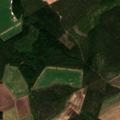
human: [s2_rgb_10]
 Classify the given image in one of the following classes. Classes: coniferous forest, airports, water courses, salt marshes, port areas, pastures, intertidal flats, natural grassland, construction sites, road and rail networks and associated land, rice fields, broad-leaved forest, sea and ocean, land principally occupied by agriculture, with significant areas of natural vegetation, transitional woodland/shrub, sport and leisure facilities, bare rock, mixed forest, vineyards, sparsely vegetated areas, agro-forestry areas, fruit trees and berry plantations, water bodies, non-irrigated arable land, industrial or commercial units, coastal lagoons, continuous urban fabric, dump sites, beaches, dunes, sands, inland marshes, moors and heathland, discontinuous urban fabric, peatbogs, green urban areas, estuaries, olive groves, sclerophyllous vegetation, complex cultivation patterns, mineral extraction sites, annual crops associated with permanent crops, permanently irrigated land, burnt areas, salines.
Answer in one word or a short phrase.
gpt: non-irrigated arable land, coniferous forest, mixed forest, transitional woodland/shrub